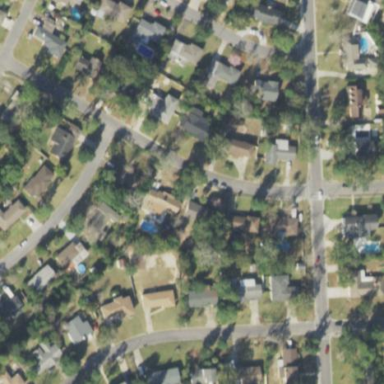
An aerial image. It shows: Residential area consisting of single-family homes.